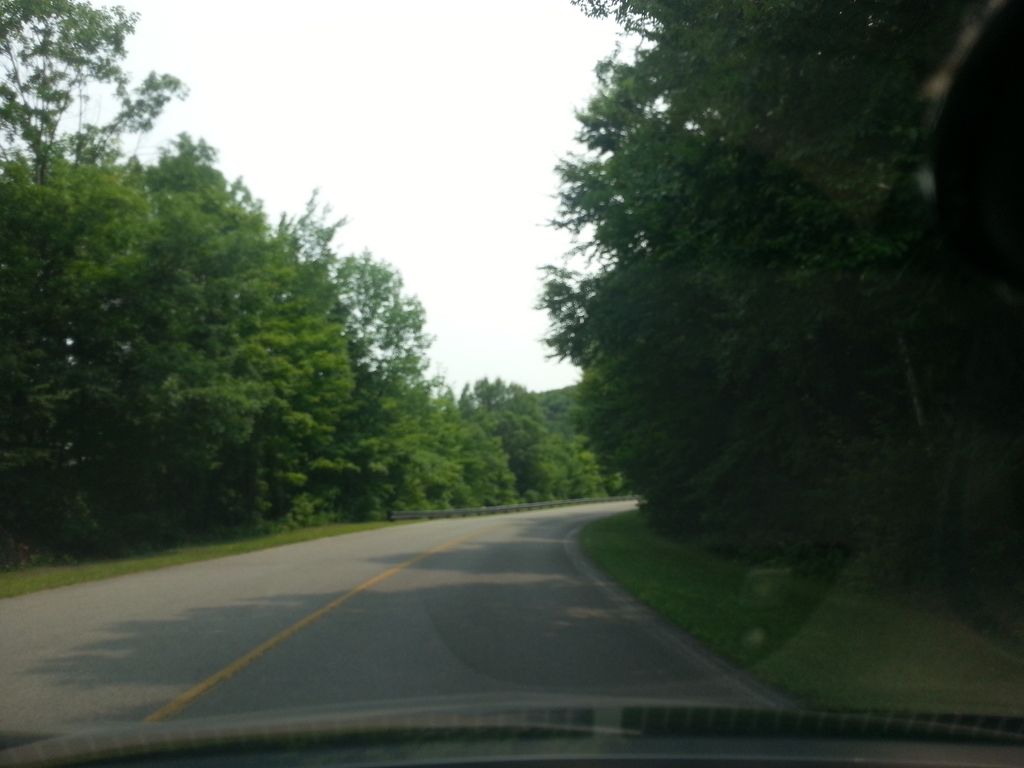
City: ottawa-gatineau